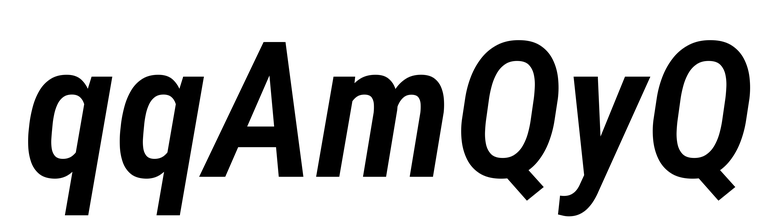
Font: Roboto-Italic_Condensed_SemiBold_Italic